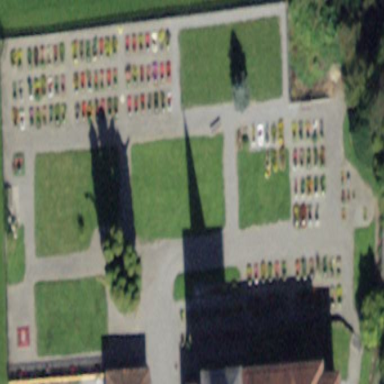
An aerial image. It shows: Cemetery.